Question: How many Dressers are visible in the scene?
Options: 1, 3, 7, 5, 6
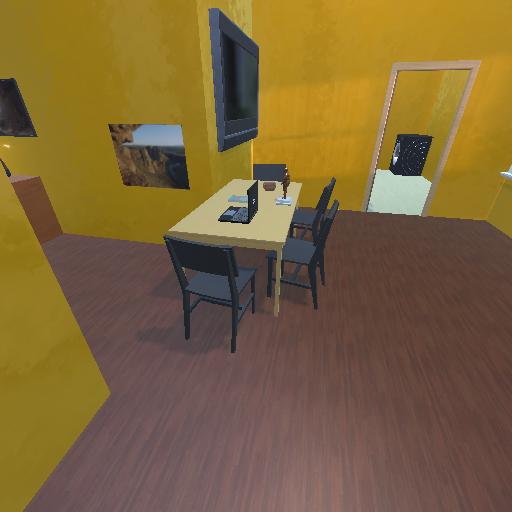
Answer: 1